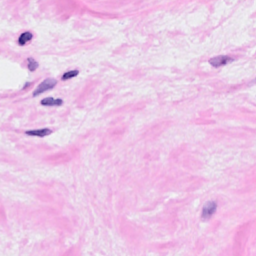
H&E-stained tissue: Breast